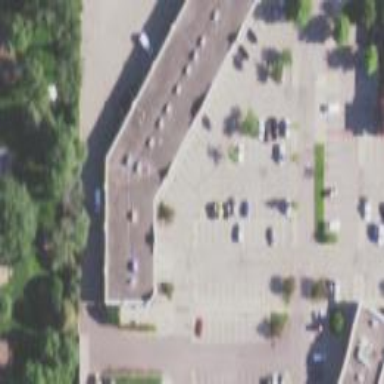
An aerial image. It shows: Commercial building.